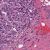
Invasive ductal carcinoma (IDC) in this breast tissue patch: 1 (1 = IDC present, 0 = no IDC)